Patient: sex M, age 32
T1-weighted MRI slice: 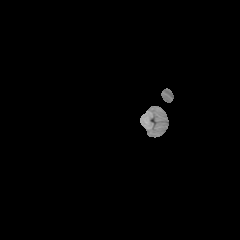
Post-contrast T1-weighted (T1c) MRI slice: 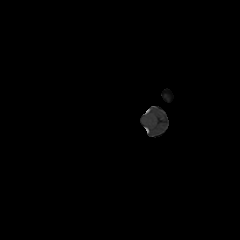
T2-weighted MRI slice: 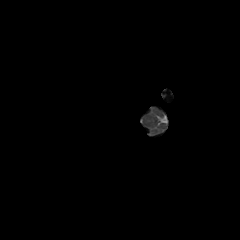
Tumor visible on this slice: no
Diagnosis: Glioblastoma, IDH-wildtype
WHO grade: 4